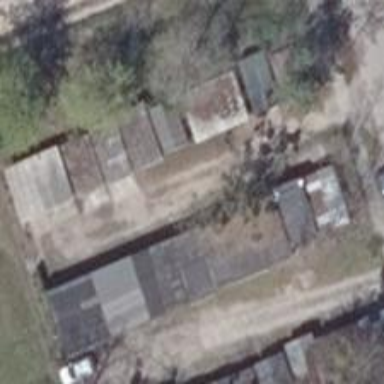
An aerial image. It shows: Group of garages.